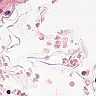
Metastatic tissue present: no